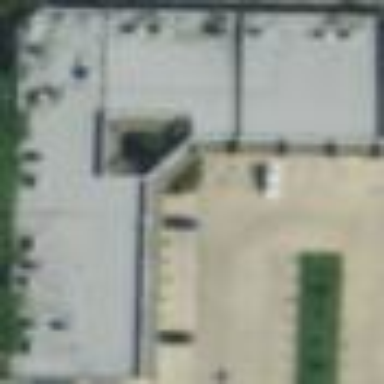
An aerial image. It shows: Retail building.